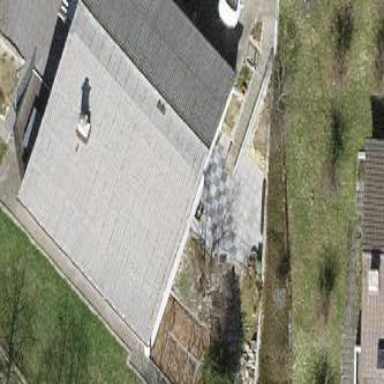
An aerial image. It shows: Simple house.